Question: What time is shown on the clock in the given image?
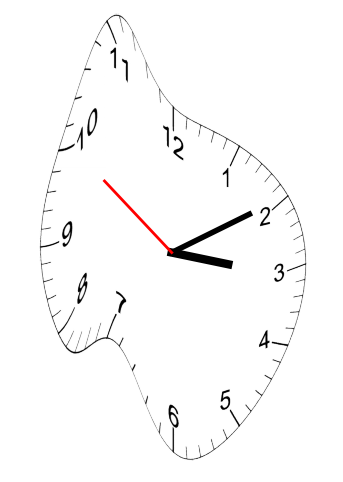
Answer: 03:09:50